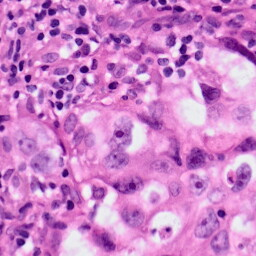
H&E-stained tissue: Lung